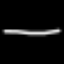
Label: line